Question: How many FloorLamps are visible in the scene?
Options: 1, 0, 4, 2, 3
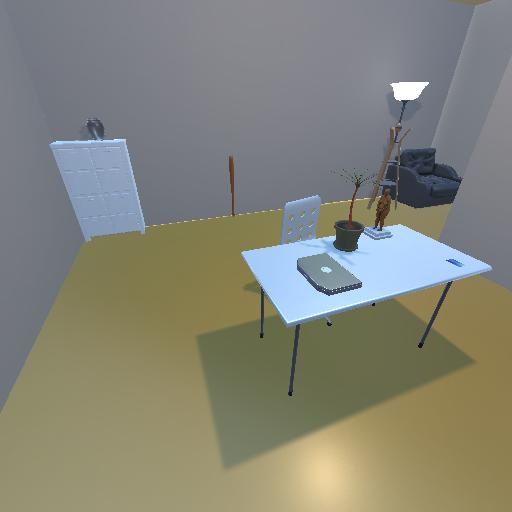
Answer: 1